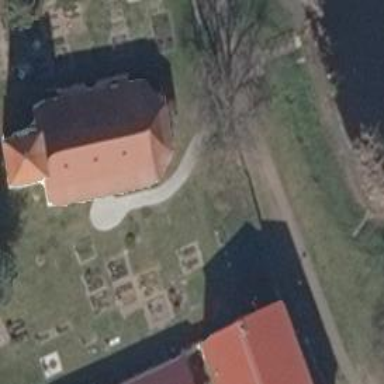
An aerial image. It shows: Church which is place of worship.